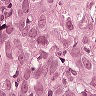
Metastatic tissue present: yes